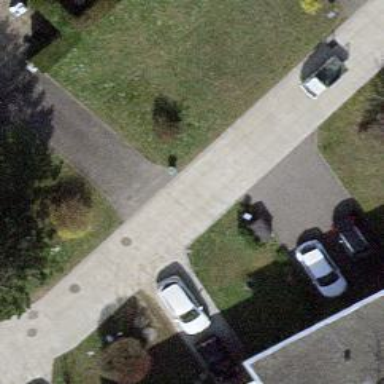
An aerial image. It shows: Residential road with concrete surface.